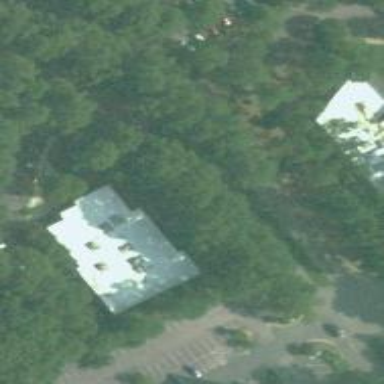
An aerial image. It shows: Commercial building.